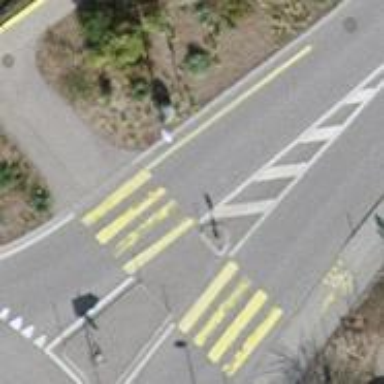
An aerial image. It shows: Uncontrolled crossing with zebra marking and island.